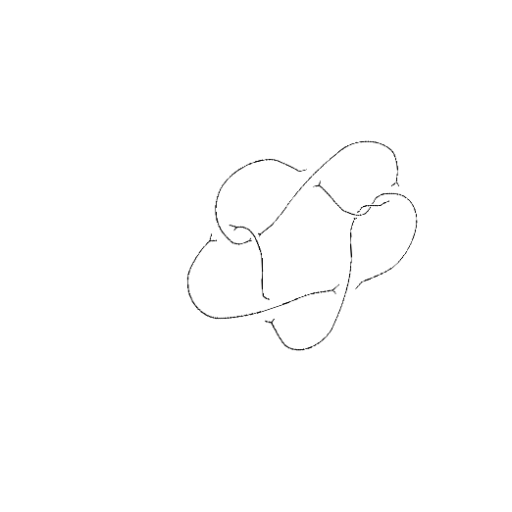
Crossing number: 8